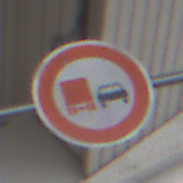
Verkehrszeichen: UeberholverbotKraftfahrzeuge
Umgebung: Roofed, Urban
Tageszeit: MorningAfternoon
Wetter: PartlyCloudy
Licht: Natural
Jahreszeit: NotSpecified
Kontrast: MediumContrast